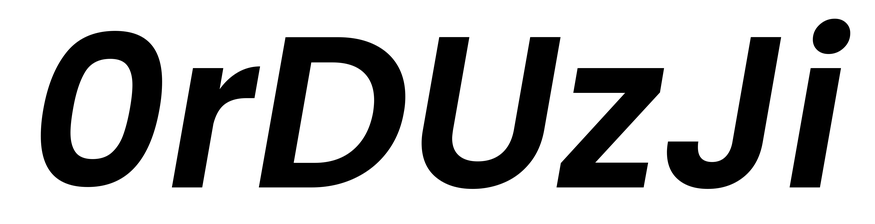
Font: Poppins-SemiBoldItalic